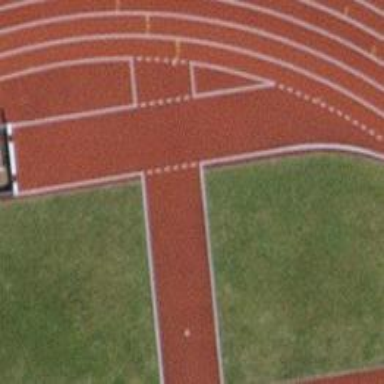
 designed for leisure and sports activities."